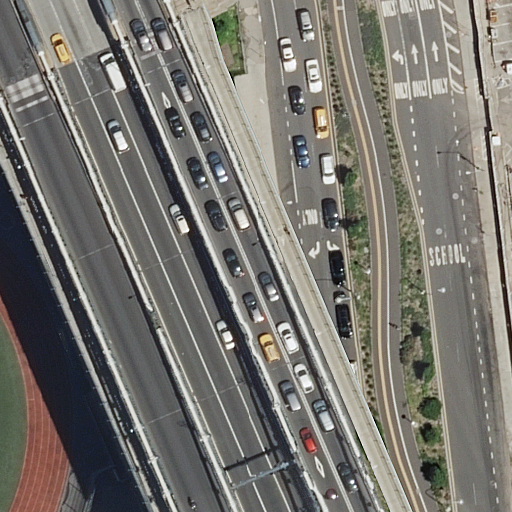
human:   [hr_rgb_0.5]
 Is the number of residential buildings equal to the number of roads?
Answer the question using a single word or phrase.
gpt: no

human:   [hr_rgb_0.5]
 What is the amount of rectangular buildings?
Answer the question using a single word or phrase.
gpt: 1

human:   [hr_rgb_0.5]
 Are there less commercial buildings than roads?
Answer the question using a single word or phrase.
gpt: yes

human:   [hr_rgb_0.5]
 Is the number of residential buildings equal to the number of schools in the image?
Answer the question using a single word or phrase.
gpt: no

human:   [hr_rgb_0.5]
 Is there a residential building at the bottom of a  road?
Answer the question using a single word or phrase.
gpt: no

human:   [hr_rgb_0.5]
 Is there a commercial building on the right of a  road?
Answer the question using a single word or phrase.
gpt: no

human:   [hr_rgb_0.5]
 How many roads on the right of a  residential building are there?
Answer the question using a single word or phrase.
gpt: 0

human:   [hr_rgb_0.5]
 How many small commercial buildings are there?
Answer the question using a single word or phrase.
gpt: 0

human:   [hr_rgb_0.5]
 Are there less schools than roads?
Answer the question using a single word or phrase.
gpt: yes

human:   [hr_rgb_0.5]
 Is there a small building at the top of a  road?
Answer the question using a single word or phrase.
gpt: yes

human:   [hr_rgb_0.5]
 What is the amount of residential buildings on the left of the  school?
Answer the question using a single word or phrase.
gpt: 0

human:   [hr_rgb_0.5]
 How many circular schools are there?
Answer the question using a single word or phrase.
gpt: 0

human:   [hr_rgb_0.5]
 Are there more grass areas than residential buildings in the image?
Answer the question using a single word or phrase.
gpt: yes

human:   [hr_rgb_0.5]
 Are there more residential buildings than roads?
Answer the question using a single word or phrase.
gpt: no

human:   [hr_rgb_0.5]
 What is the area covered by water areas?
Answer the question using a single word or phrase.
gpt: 0m2

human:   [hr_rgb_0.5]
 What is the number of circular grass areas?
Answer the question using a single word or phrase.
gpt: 0

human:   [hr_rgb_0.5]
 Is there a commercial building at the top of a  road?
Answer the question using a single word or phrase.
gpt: no

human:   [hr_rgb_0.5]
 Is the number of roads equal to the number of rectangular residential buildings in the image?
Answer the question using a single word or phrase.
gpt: no

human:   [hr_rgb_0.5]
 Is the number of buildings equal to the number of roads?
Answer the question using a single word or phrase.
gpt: no

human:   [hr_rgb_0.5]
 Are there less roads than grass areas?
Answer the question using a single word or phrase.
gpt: no

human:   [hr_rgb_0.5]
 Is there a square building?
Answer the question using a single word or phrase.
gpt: no

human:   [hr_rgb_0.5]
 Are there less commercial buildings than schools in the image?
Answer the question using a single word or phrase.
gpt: yes

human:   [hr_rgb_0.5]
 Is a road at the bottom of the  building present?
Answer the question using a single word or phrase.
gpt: yes

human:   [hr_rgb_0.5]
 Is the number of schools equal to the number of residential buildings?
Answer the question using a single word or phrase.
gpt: no

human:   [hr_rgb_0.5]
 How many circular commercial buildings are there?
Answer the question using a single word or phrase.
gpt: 0

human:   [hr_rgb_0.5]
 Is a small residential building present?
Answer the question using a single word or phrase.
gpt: no

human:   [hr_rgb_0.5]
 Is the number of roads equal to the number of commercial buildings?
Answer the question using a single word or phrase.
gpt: no

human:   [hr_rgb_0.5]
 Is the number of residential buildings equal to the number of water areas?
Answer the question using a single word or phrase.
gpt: yes

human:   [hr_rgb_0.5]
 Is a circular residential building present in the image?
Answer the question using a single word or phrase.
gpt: no

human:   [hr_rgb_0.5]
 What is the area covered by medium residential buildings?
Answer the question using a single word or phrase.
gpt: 0m2

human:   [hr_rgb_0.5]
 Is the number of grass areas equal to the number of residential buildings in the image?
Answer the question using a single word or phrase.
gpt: no

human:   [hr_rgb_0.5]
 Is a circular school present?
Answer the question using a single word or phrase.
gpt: no

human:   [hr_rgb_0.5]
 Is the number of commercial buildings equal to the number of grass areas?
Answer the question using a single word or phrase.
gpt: no

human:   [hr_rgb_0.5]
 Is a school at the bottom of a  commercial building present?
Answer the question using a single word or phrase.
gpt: no

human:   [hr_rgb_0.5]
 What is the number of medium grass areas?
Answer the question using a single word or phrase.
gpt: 0

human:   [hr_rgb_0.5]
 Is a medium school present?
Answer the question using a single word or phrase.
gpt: no